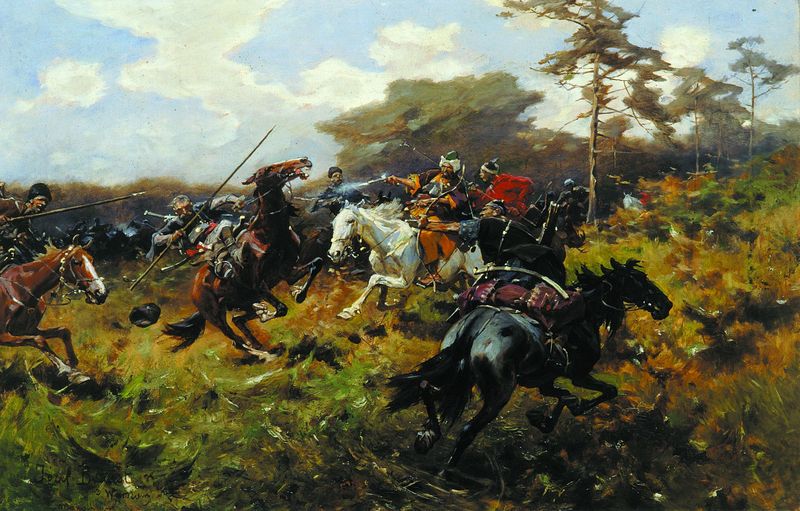
Titel: Gefecht mit den Tataren
Künstler: Józef Brandt
Institution: (Privatbesitz)
Schlagwörter: angriff, baum, berg, blau, blätter, feuer, gemälde, himmel, kampf, kämpfer, weiß, wolken, aquarell, bäume, gelb, grün, landschaft, ocker, äste, bewegung, braun, bunt, grau, hintergrund, hut, licht, männer, orange, schwarz, vordergrund, gras, rasen, rot, wiese, wolke, beige, expressionismus, malerei, mützen, tod, öl, ast, feld, gräser, horizont, hügel, natur, weide, weite, zweige, büsche, gebüsch, pastos, sträucher, wiesen, pflanze, pflanzen, blässe, wald, fliegen, genre, pferd, pferde, reiter, federbusch, hellblau, rappe, reiten, ritt, schweif, zaumzeug, bogen, gepäck, hang, farbe, ölgemälde, dampf, krieg, schlacht, wild, lanze, soldaten, glanz, steppe, weiden, orient, draußen, schwert, säbel, waffen, überfall, waffe, getümmel, helm, ritter, kämpfen, rüstung, schimmel, sieg, fuchs, hubi, gewehr, ross, rosse, niederlage, dickicht, mittelalter, krieger, sturz, historienmalerei, pinselstriche, brauner, lanzen, speer, speere, rappen, stange, gallopp, gewehre, bieg, schütze, christen, turban, schrei, pfeil, gefallen, hengst, pfeile, araber, schlachtfeld, okker, galopp, pistole, gefecht, aufbäumen, roter mantel, bogenschütze, galloppieren, husaren, kampfhandlung, kanpf, lichz, reiden, reiterkampf, schuß, spee, wurfspiess, delacroix, galoppieren, osmanen, türken, samurai, mongolen, muslime, schlachtgetümmel, revolver, weißes pferd, reiterstaffel, schönes wetter, reitr, kakmpf, freies gelände, kampfszene, feuerwaffe, turbanmalerei, tschurdschen, tschinghis khan